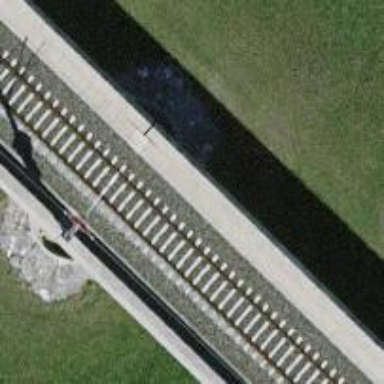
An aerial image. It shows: Railway signal.